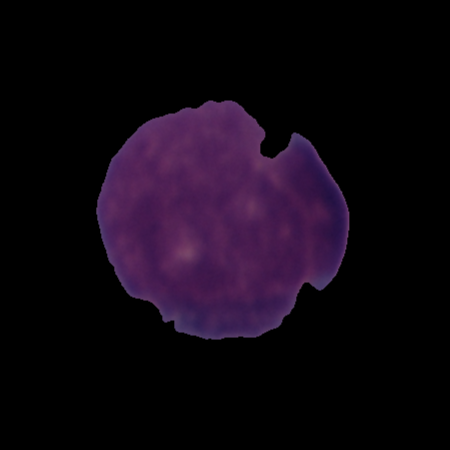
Label: cancer